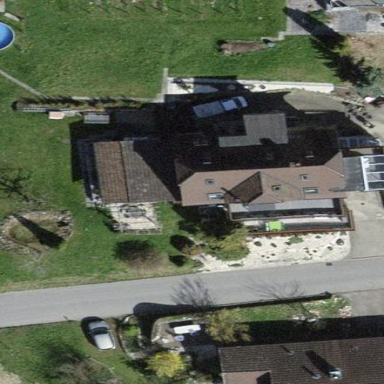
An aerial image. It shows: Building with tiled roof.